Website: bh-photo
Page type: receipt
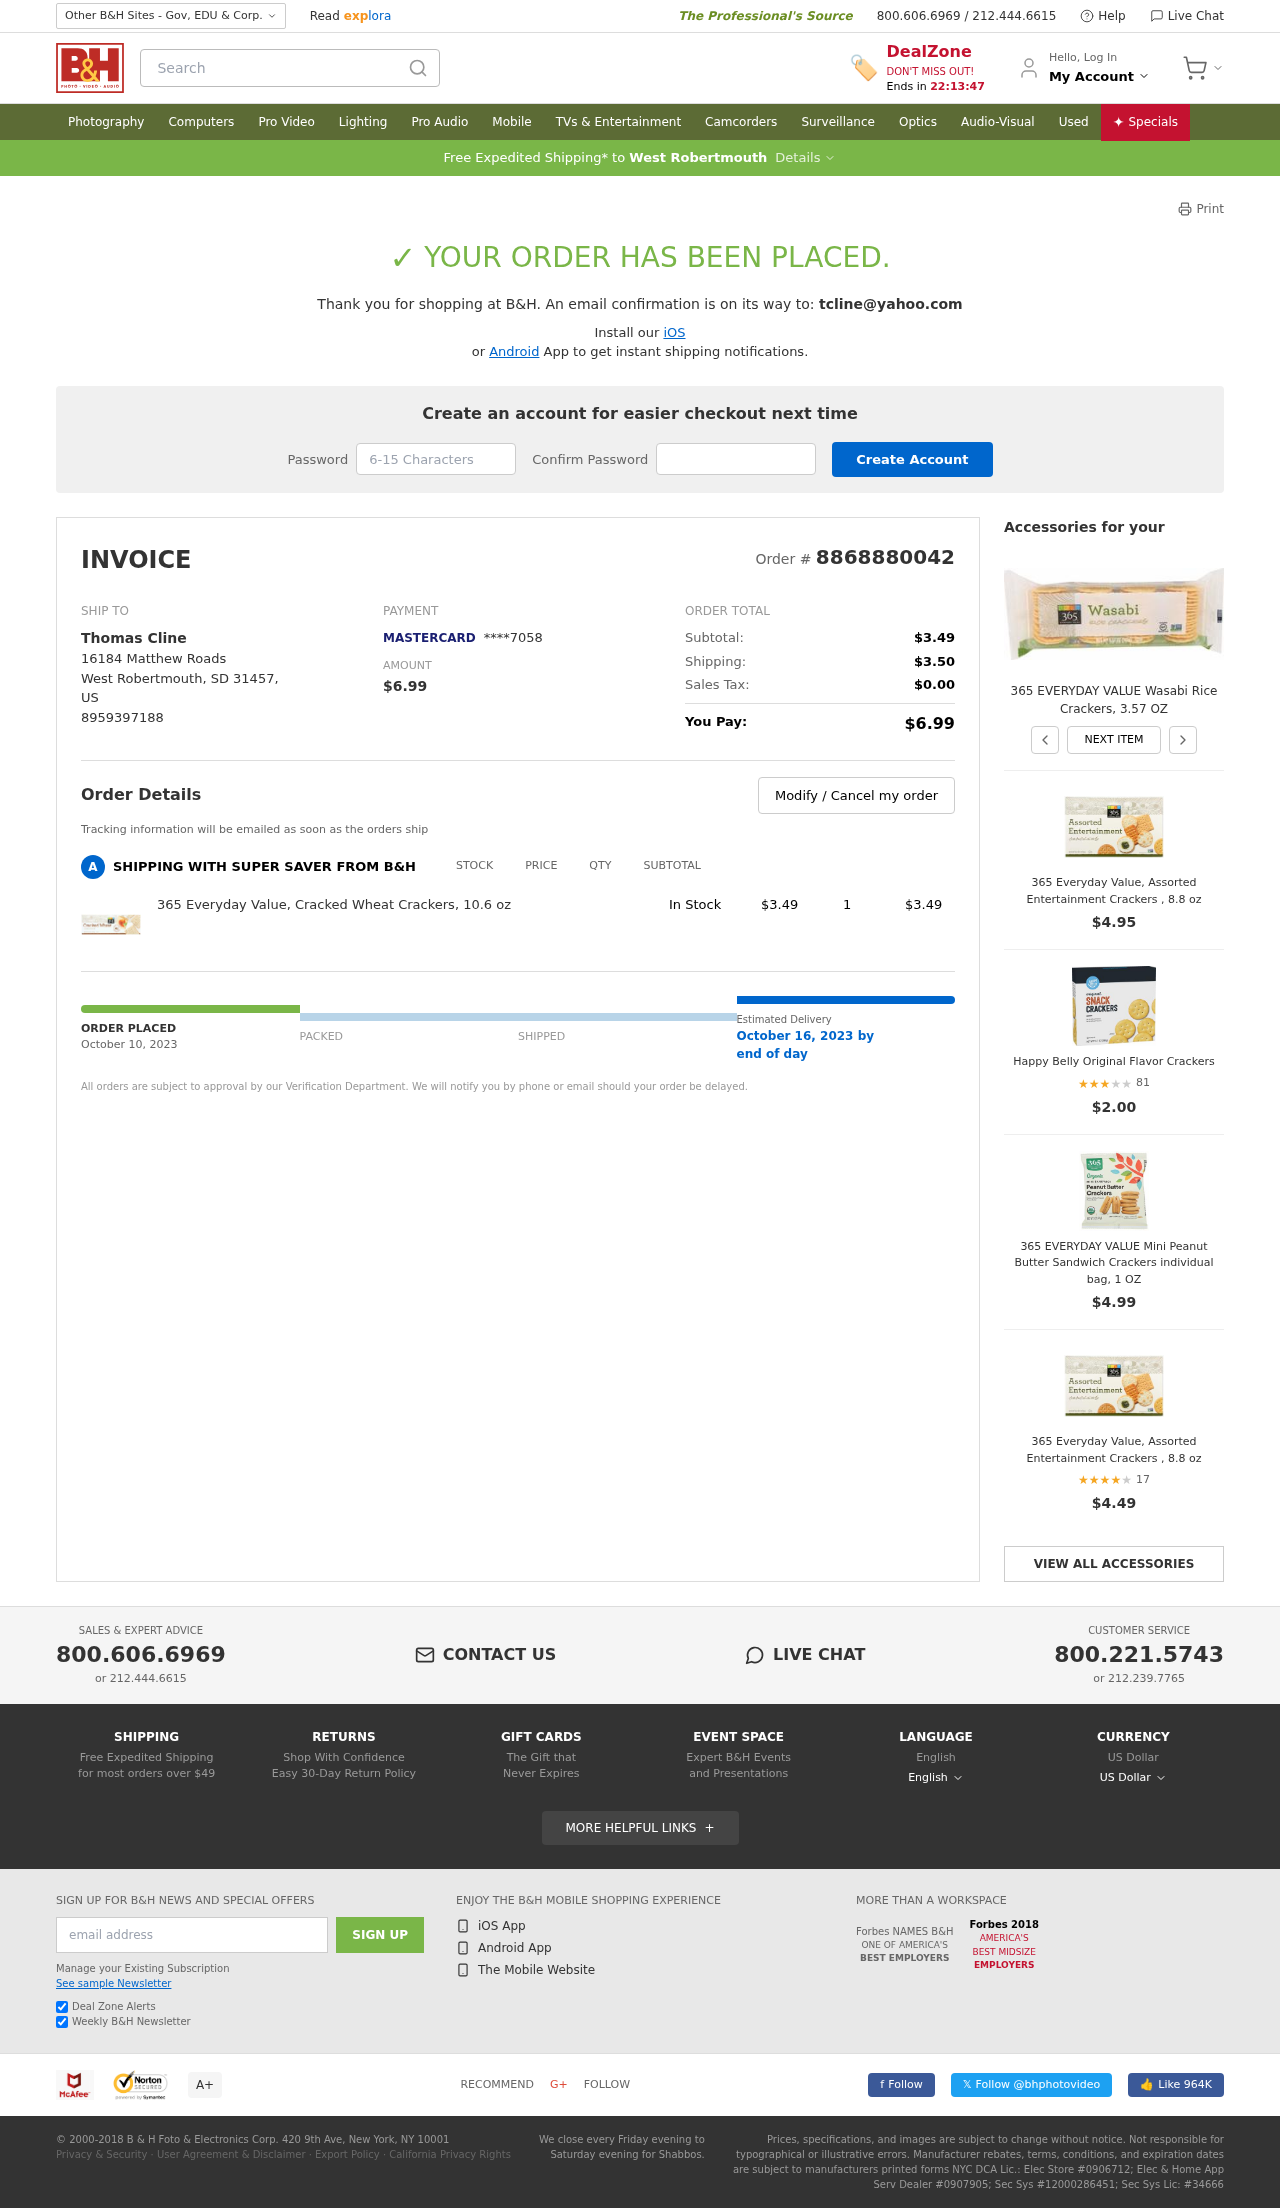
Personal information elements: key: PII_CARD_LAST4
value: ****7058
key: PII_CARD_TYPE
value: MASTERCARD
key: PII_CITY
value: West Robertmouth
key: PII_COUNTRY_CODE
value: US
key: PII_EMAIL
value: tcline@yahoo.com
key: PII_FULLNAME
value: Thomas Cline
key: PII_PHONE
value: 8959397188
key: PII_POSTCODE
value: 31457
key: PII_STATE_ABBR
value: SD
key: PII_STREET
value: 16184 Matthew Roads
Product elements: key: PRODUCT1_NAME
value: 365 Everyday Value, Cracked Wheat Crackers, 10.6 oz
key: PRODUCT1_PRICE
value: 3.49
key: PRODUCT1_QUANTITY
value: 1
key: PRODUCT2_NAME
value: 365 EVERYDAY VALUE Wasabi Rice Crackers, 3.57 OZ
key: PRODUCT3_NAME
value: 365 Everyday Value, Assorted Entertainment Crackers , 8.8 oz
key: PRODUCT3_PRICE
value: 4.95
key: PRODUCT4_NAME
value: Happy Belly Original Flavor Crackers
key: PRODUCT4_NUM_RATINGS
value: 81
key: PRODUCT4_PRICE
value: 2
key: PRODUCT4_RATING
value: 3.4
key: PRODUCT5_NAME
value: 365 EVERYDAY VALUE Mini Peanut Butter Sandwich Crackers individual bag, 1 OZ
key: PRODUCT5_PRICE
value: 4.99
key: PRODUCT6_NAME
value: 365 Everyday Value, Assorted Entertainment Crackers , 8.8 oz
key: PRODUCT6_NUM_RATINGS
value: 17
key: PRODUCT6_PRICE
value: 4.49
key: PRODUCT6_RATING
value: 3.8
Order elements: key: ORDER_ID
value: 8868880042
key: ORDER_TOTAL
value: $6.99
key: ORDER_SUBTOTAL
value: $3.49
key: ORDER_SHIPPING_COST
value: $3.50
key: ORDER_TAX
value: $0.00
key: ORDER_DATE
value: October 10, 2023
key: ORDER_DELIVERY_DATE
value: October 16, 2023 by
Search elements: key: HEADER_SEARCH
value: Search